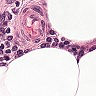
Metastatic tissue present: no